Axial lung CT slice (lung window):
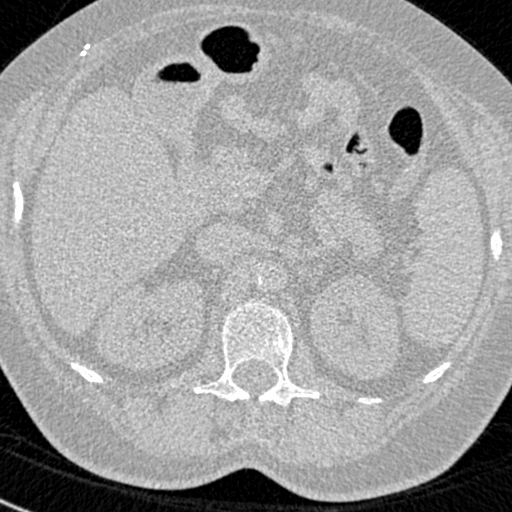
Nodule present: no